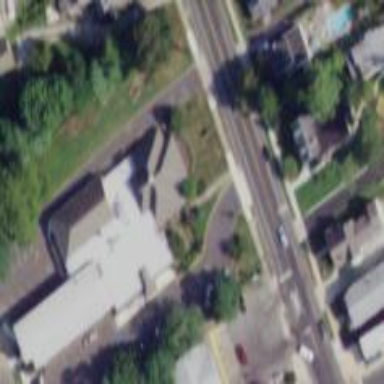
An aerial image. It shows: Building serving as place of worship.